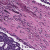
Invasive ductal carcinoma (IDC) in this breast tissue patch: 1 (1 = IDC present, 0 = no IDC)